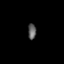
Tissue: lung
Cell type: Epithelial cells
Senescence score: 0.2231
Nuclear area (px): 128
Mean DAPI intensity: 91.969